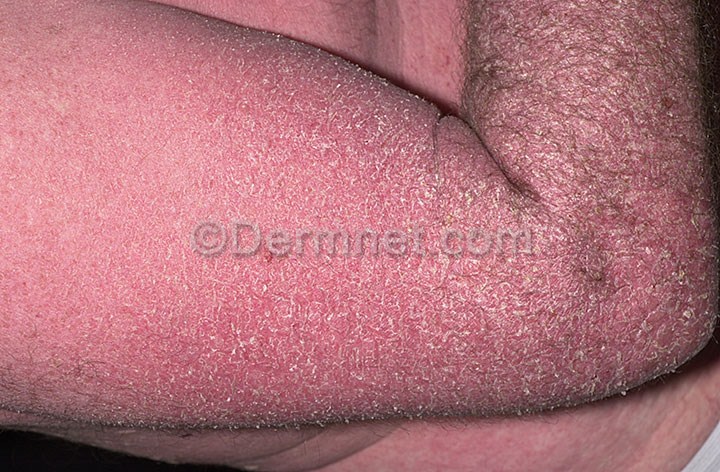
Disease: Eczema Photos